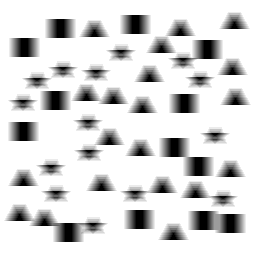
Squares: 13
Triangles: 20
Stars: 15
Total shapes: 48